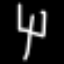
Label: fork